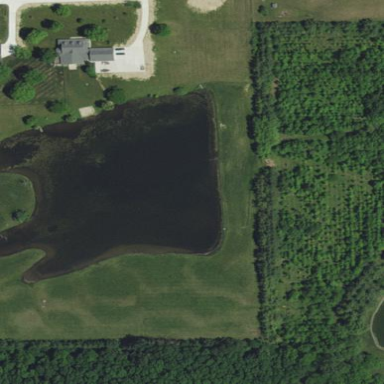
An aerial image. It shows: Pond with natural water.